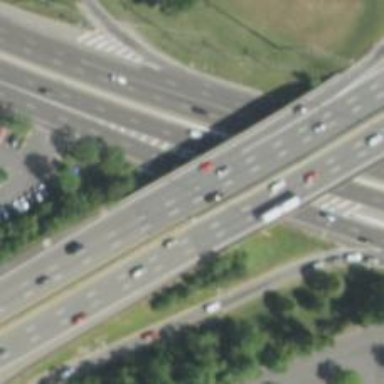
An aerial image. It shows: Motorway bridge crossing urban freeway/expressway.